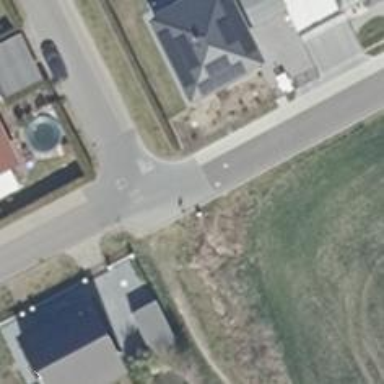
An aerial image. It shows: Residential road with sidewalk on the left.